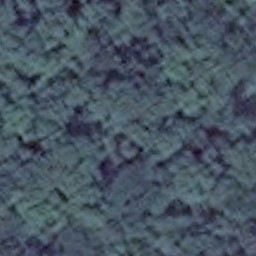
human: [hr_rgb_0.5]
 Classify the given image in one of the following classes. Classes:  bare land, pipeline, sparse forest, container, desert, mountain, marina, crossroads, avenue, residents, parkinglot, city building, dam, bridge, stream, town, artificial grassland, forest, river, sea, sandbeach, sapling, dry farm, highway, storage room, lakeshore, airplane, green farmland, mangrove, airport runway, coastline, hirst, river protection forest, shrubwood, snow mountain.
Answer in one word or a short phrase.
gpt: forest